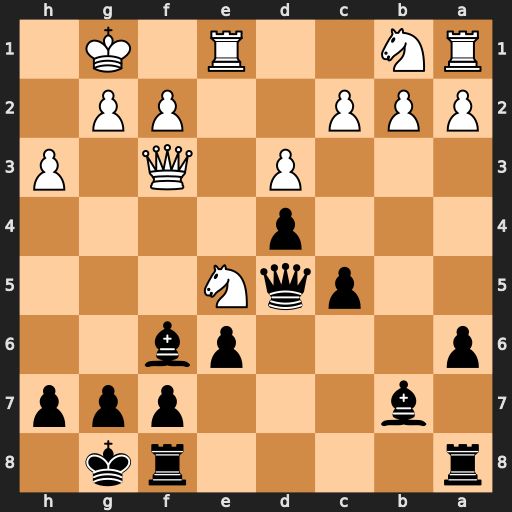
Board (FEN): r4rk1/1b3ppp/p3pb2/2pqN3/3p4/3P1Q1P/PPP2PP1/RN2R1K1
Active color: b
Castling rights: -
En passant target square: -
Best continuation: Qxe5 Rxe5 Bxf3